Field crop: maize
Growth stage: 2
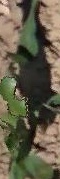
Species: maize